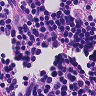
Metastatic tissue present: no